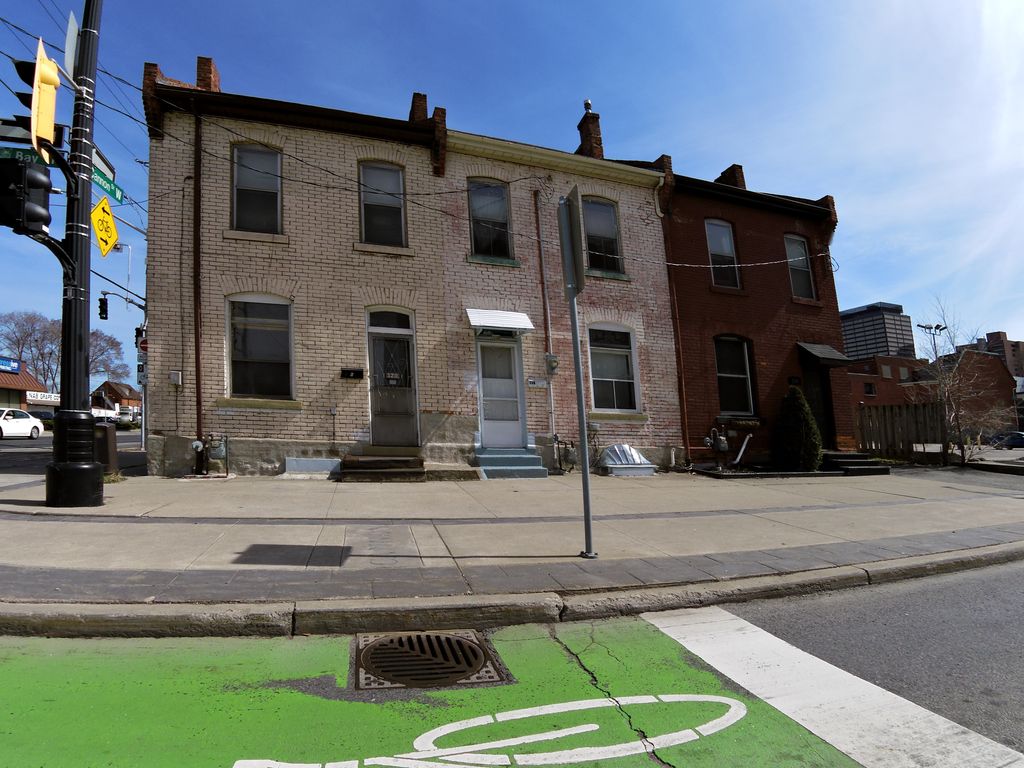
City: hamilton